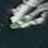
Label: Civil_yacht